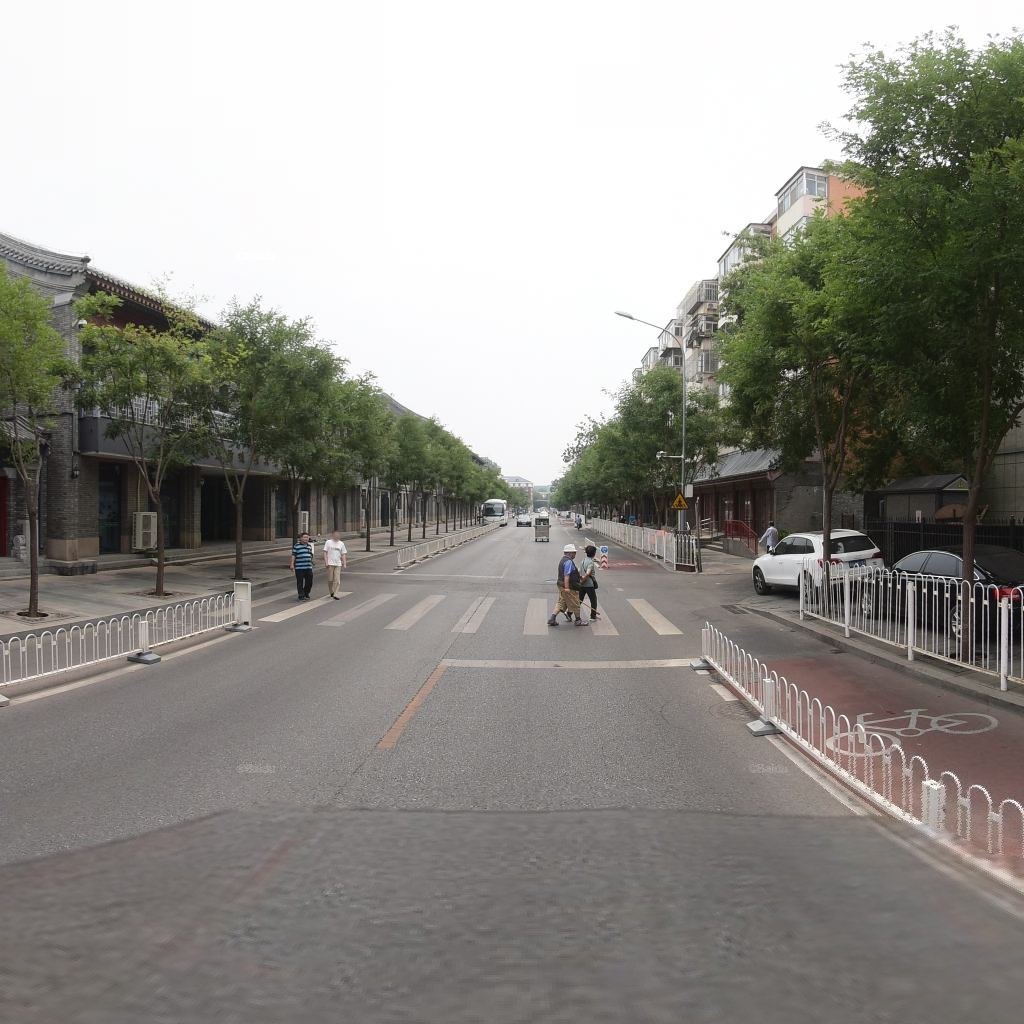
Region: Xicheng
Road damage annotations: longitudinal crack, manhole cover